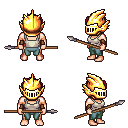
a pixel art fantasy rpg character, male body template, human, light skin, white pirate shirt, teal pants, ruby red bedhead hairstyle, gold helm, leather bracers, spear, four views (front, back, left, right), 2x2 character sprite sheet, small pixel art, hard edges, no anti-aliasing